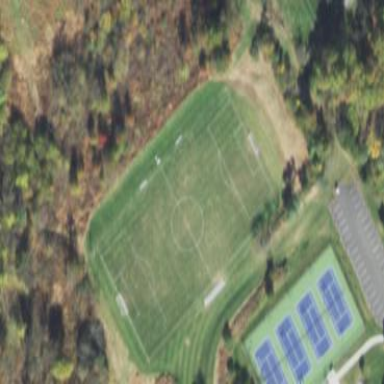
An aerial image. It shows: Soccer pitch designated for leisure and sports activities.